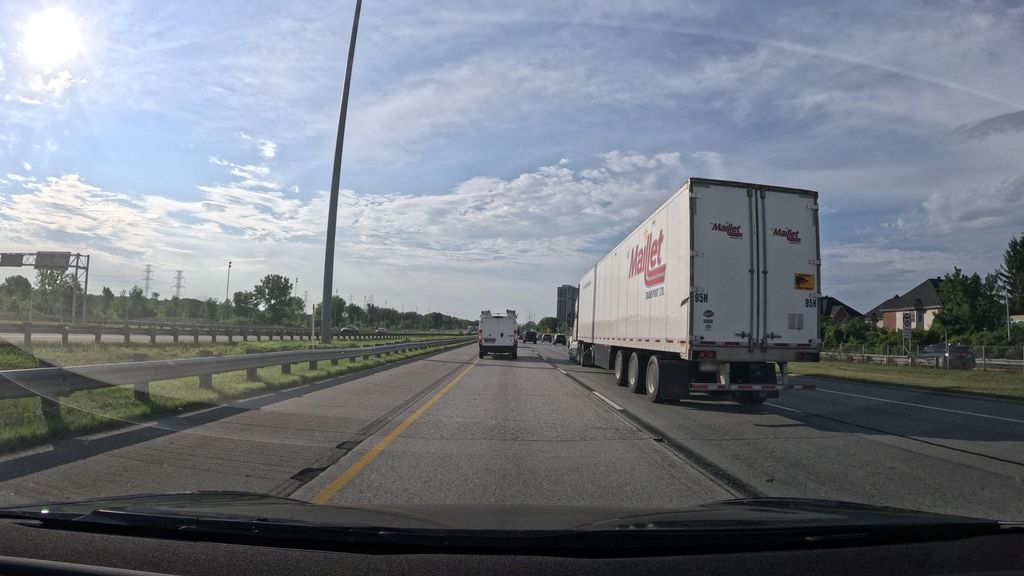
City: montreal